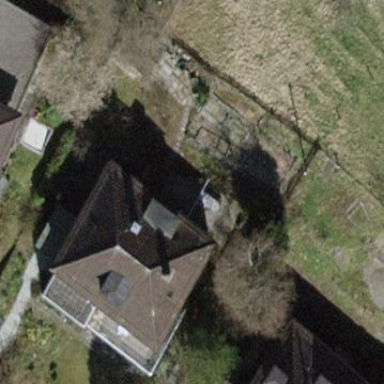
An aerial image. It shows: Detached building.